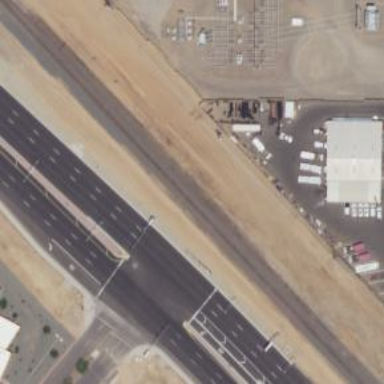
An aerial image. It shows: Asphalt road designated as trunk highway.